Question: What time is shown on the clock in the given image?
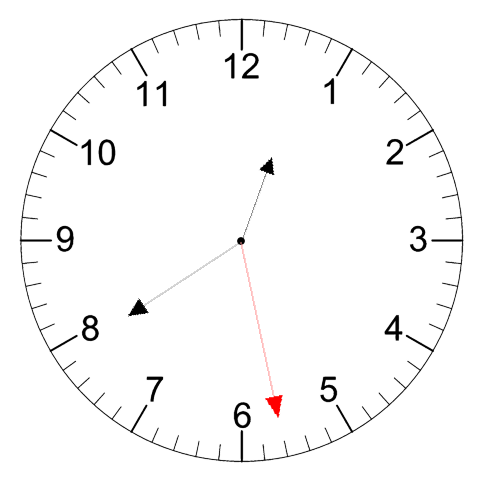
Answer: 12:39:28